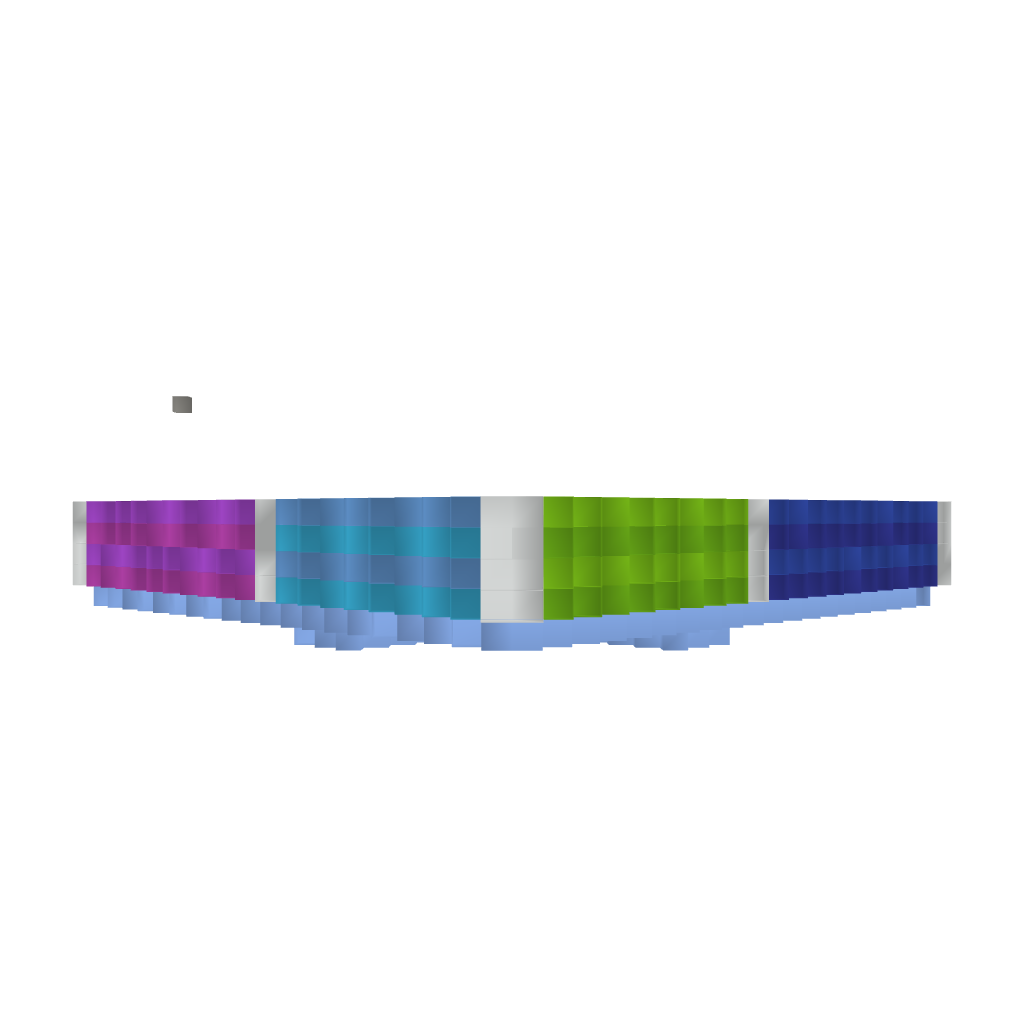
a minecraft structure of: Color Shuffle Tri 1.7.2